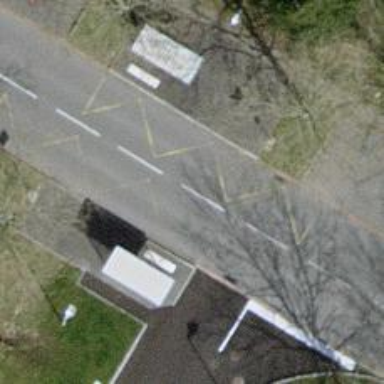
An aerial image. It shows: Bus stop with designated stop position for public transport.